【题型】选择题　【知识点】立体几何　【难度】easy
如图，点 \(N\) 为正方形 \(ABCD\) 的中心，\(\triangle ECD\) 为正三角形，平面 \(ECD \perp\) 平面 \(ABCD\)，\(M\) 是线段 \(EB\) 的中点，则（\quad）

A. \(DM \neq EN\)，且直线 \(DM\)、\(EN\) 是异面直线

B. \(DM = EN\)，且直线 \(DM\)、\(EN\) 是异面直线

C. \(DM \neq EN\)，且直线 \(DM\)、\(EN\) 是相交直线

D. \(DM = EN\)，且直线 \(DM\)、\(EN\) 是相交直线
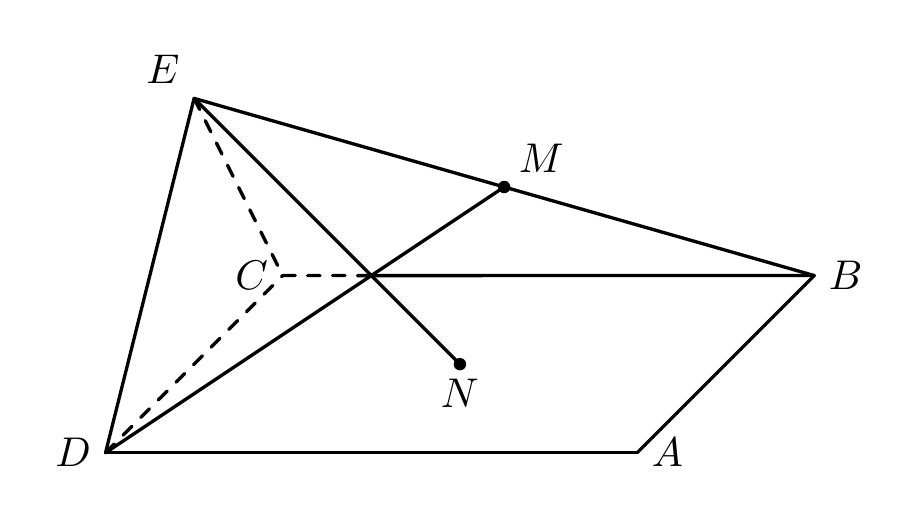
【解答】
【答案】D

【知识点】空间中的点（线）共面问题、面面垂直证线面垂直

【分析】连接 \(BD\)，可得 \(N\) 是 \(BD\) 的中点，可得 \(DM\) 与 \(EN\) 相交，进而可证 \(\triangle ECB \cong \triangle DCB\)，从而可得 \(EB = DB\)，从而可得 \(EN = DM\).

【详解】连接 \(BD\)，

因为点 \(N\) 为正方形 \(ABCD\) 的中心，所以 \(N\) 是 \(BD\) 的中点，

所以 \(DM, EN \subset\) 平面 \(BDE\)，所以 \(DM\) 与 \(EN\) 相交，

因为四边形 \(ABCD\) 是正方形，所以 \(BC \perp CD\)，

又因为平面 \(ECD \perp\) 平面 \(ABCD\)，平面 \(ECD \cap\) 平面 \(ABCD = CD\)，

所以 \(BC \perp\) 平面 \(ECD\)，因为 \(EC, CD \subset\) 平面 \(ECD\)，所以 \(BC \perp EC\)，\(BC \perp CD\)，

又因为 \(\triangle ECD\) 是等边三角形，所以 \(EC = CD\)，

所以 \(\triangle ECB \cong \triangle DCB\)，所以 \(EB = DB\)，又因为 \(M\) 是 \(BE\) 的中点，

所以 \(EN = DM\).

故选：D.
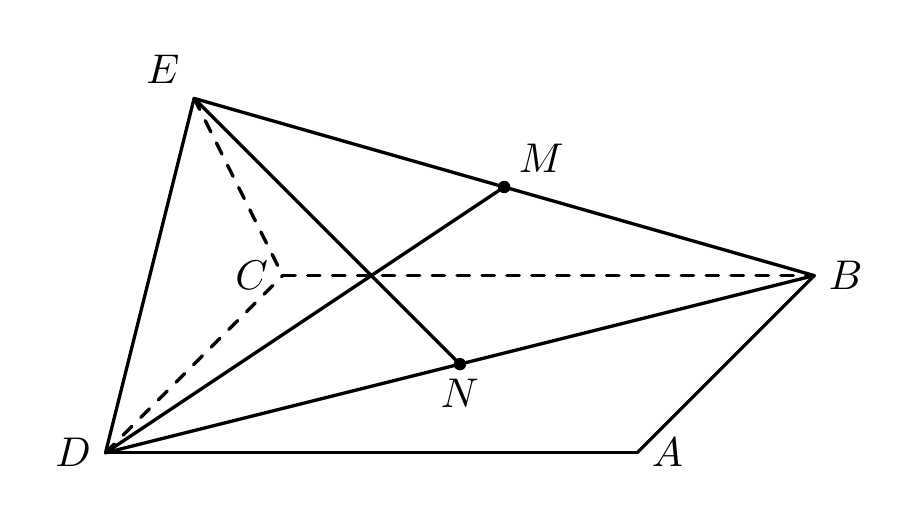